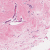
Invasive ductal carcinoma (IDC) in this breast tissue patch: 0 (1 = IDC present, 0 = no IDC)